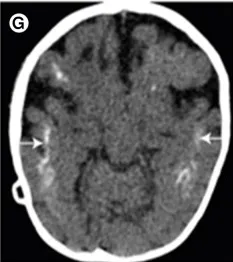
Brain CT scan without contrast media: after VP shunt.
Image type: radiology (ct)